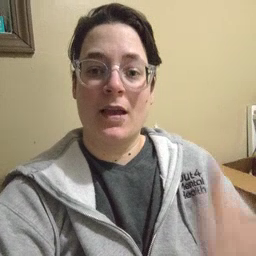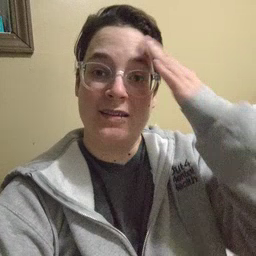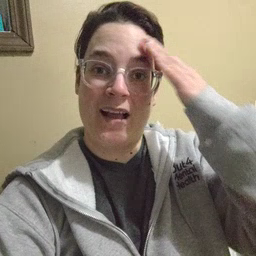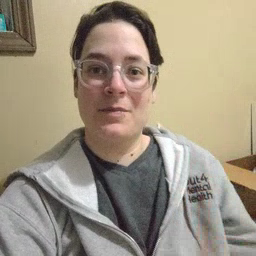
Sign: hat